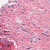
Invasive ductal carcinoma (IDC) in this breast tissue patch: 1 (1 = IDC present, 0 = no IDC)